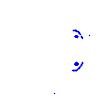
Particle: electron